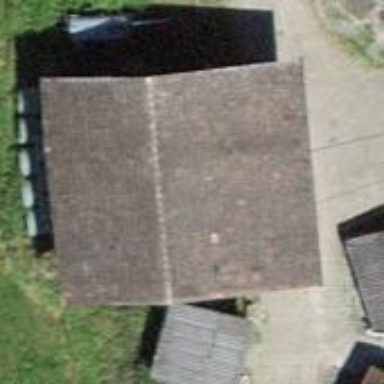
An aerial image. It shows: Rural barn.